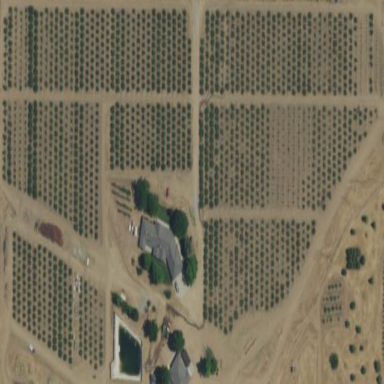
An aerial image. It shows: Orchard.